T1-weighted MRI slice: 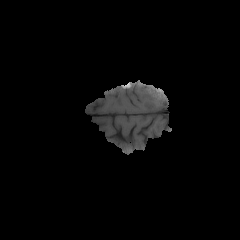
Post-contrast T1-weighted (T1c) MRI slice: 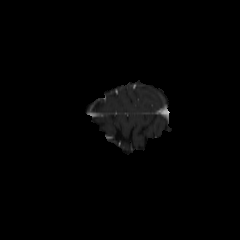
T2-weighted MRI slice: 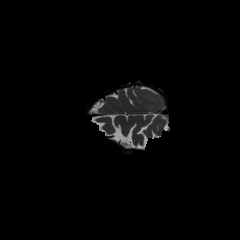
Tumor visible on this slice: no